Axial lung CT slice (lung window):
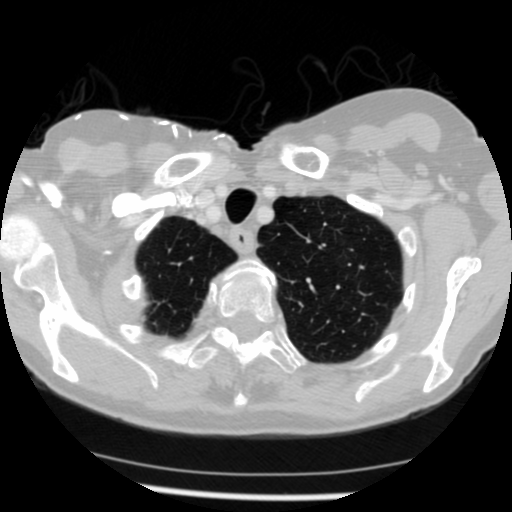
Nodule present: no